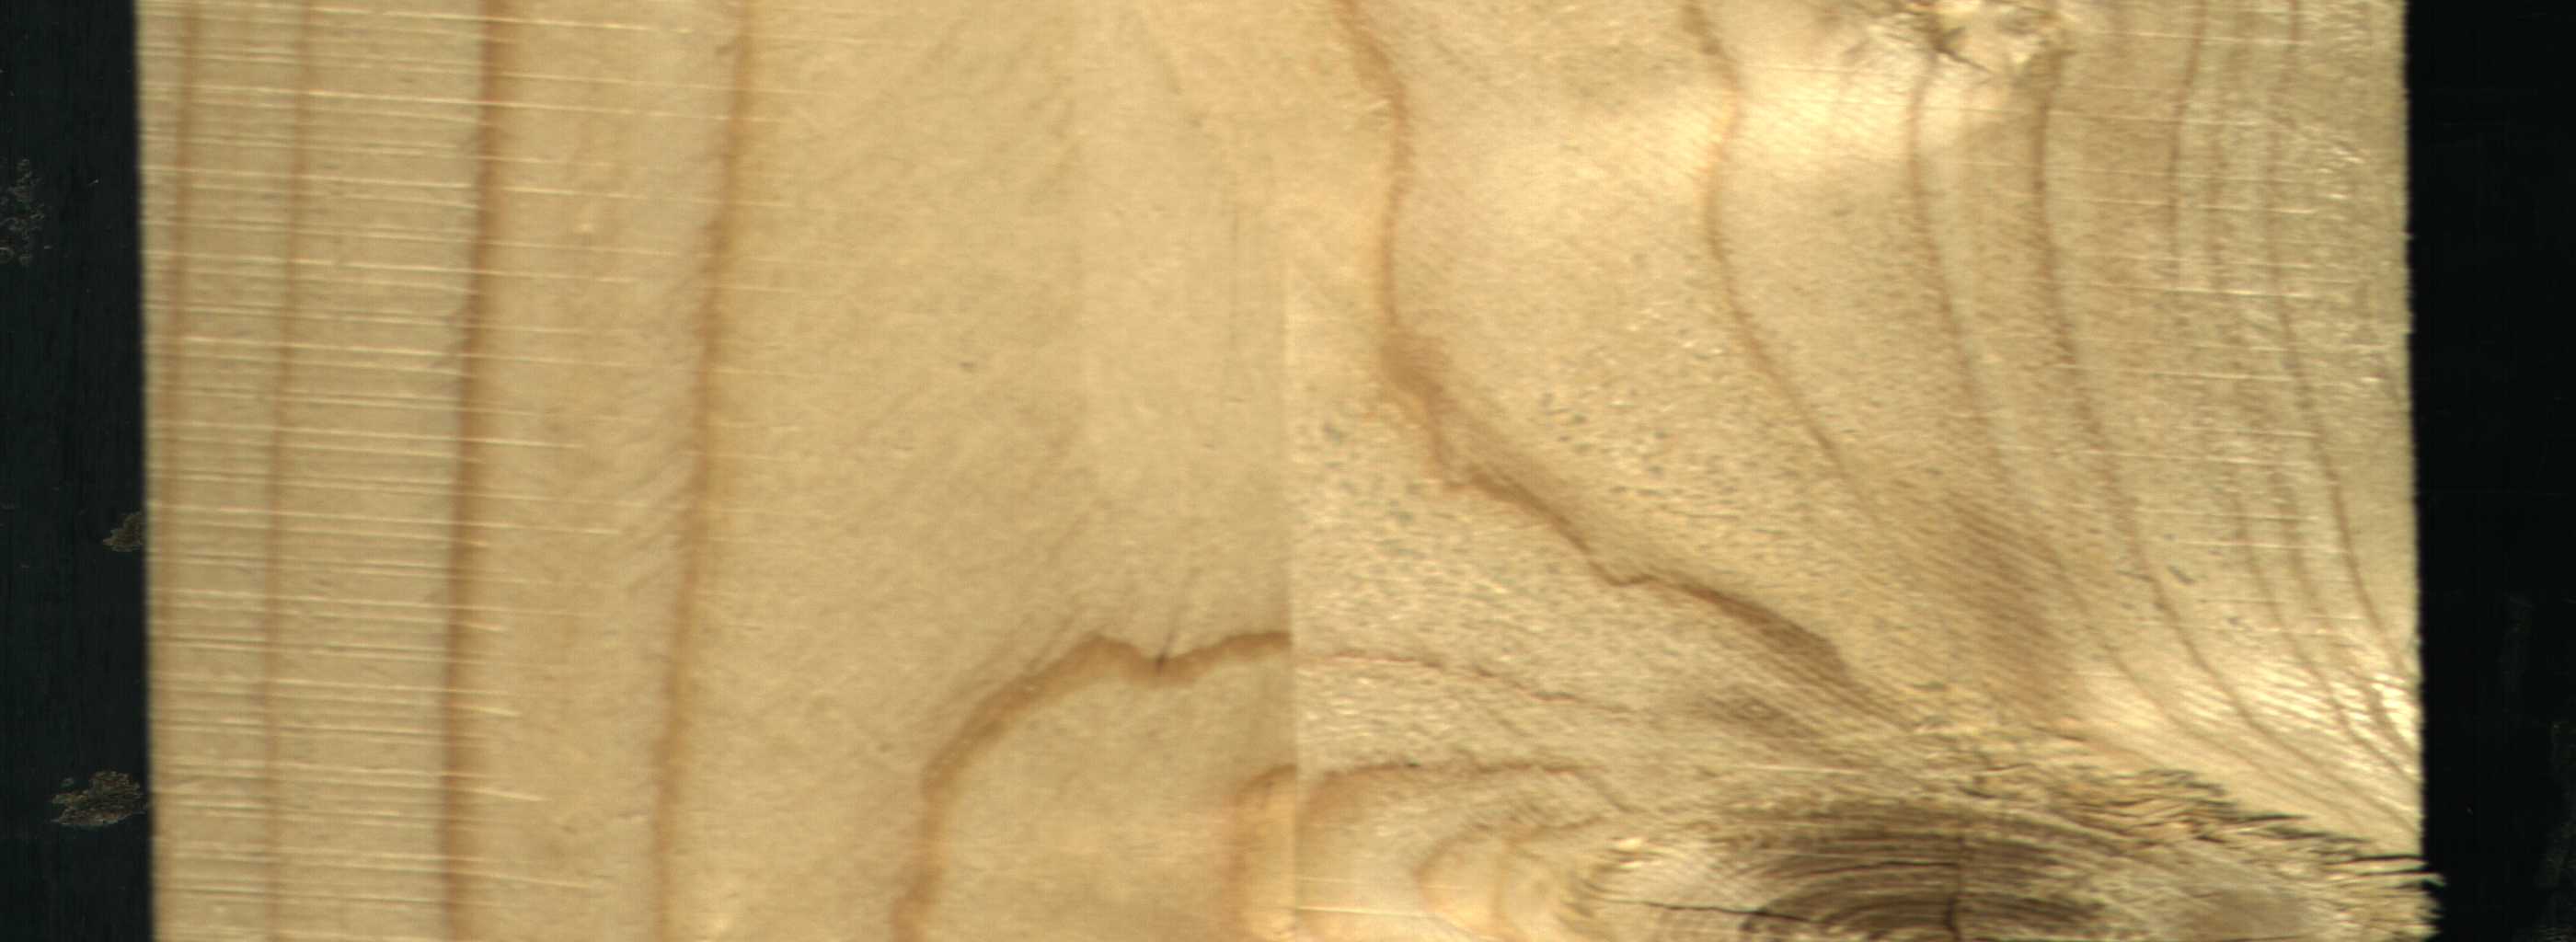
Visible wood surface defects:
knot_with_crack